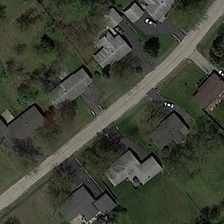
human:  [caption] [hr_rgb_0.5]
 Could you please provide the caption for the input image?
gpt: many houses have planted trees in front of them .

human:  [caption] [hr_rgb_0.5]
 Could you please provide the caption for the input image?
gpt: on both sides of the road are many grey roof houses .

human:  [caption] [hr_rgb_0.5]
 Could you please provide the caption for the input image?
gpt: many houses have planted trees in front of them .

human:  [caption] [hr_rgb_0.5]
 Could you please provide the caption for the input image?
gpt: on both sides of the road are many grey roof houses .

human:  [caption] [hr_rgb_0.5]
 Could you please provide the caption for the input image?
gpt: on both sides of the road are many grey roof houses .